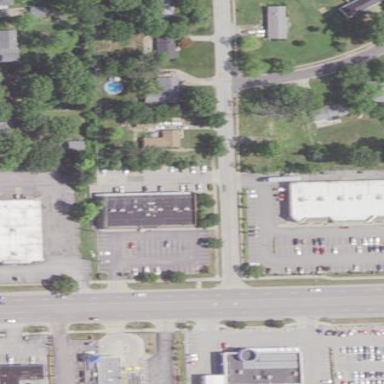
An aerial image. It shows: Retail area.